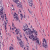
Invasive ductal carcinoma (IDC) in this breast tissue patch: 1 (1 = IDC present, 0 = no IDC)